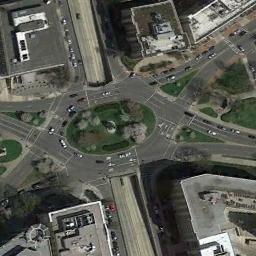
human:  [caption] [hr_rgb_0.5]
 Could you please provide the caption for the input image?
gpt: Several buildings of different shapes are beside the roundabout .

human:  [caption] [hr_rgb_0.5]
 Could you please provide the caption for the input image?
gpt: There are many bifurcation roads with many moving and waiting vehicles, And many neatly arranged tall buildings and some trees around the roundabout .

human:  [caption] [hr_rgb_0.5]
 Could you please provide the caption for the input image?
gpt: The roundabout is on the grass next to buildings .

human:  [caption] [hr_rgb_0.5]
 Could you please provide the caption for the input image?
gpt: The roundabout with some exits and entrances is in the commercial area and some cars are driving on the roundabout .

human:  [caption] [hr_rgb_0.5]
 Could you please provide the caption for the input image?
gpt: There are some buildings and green lawns beside the roundabout .